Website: crate-barrel
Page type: cross-sells
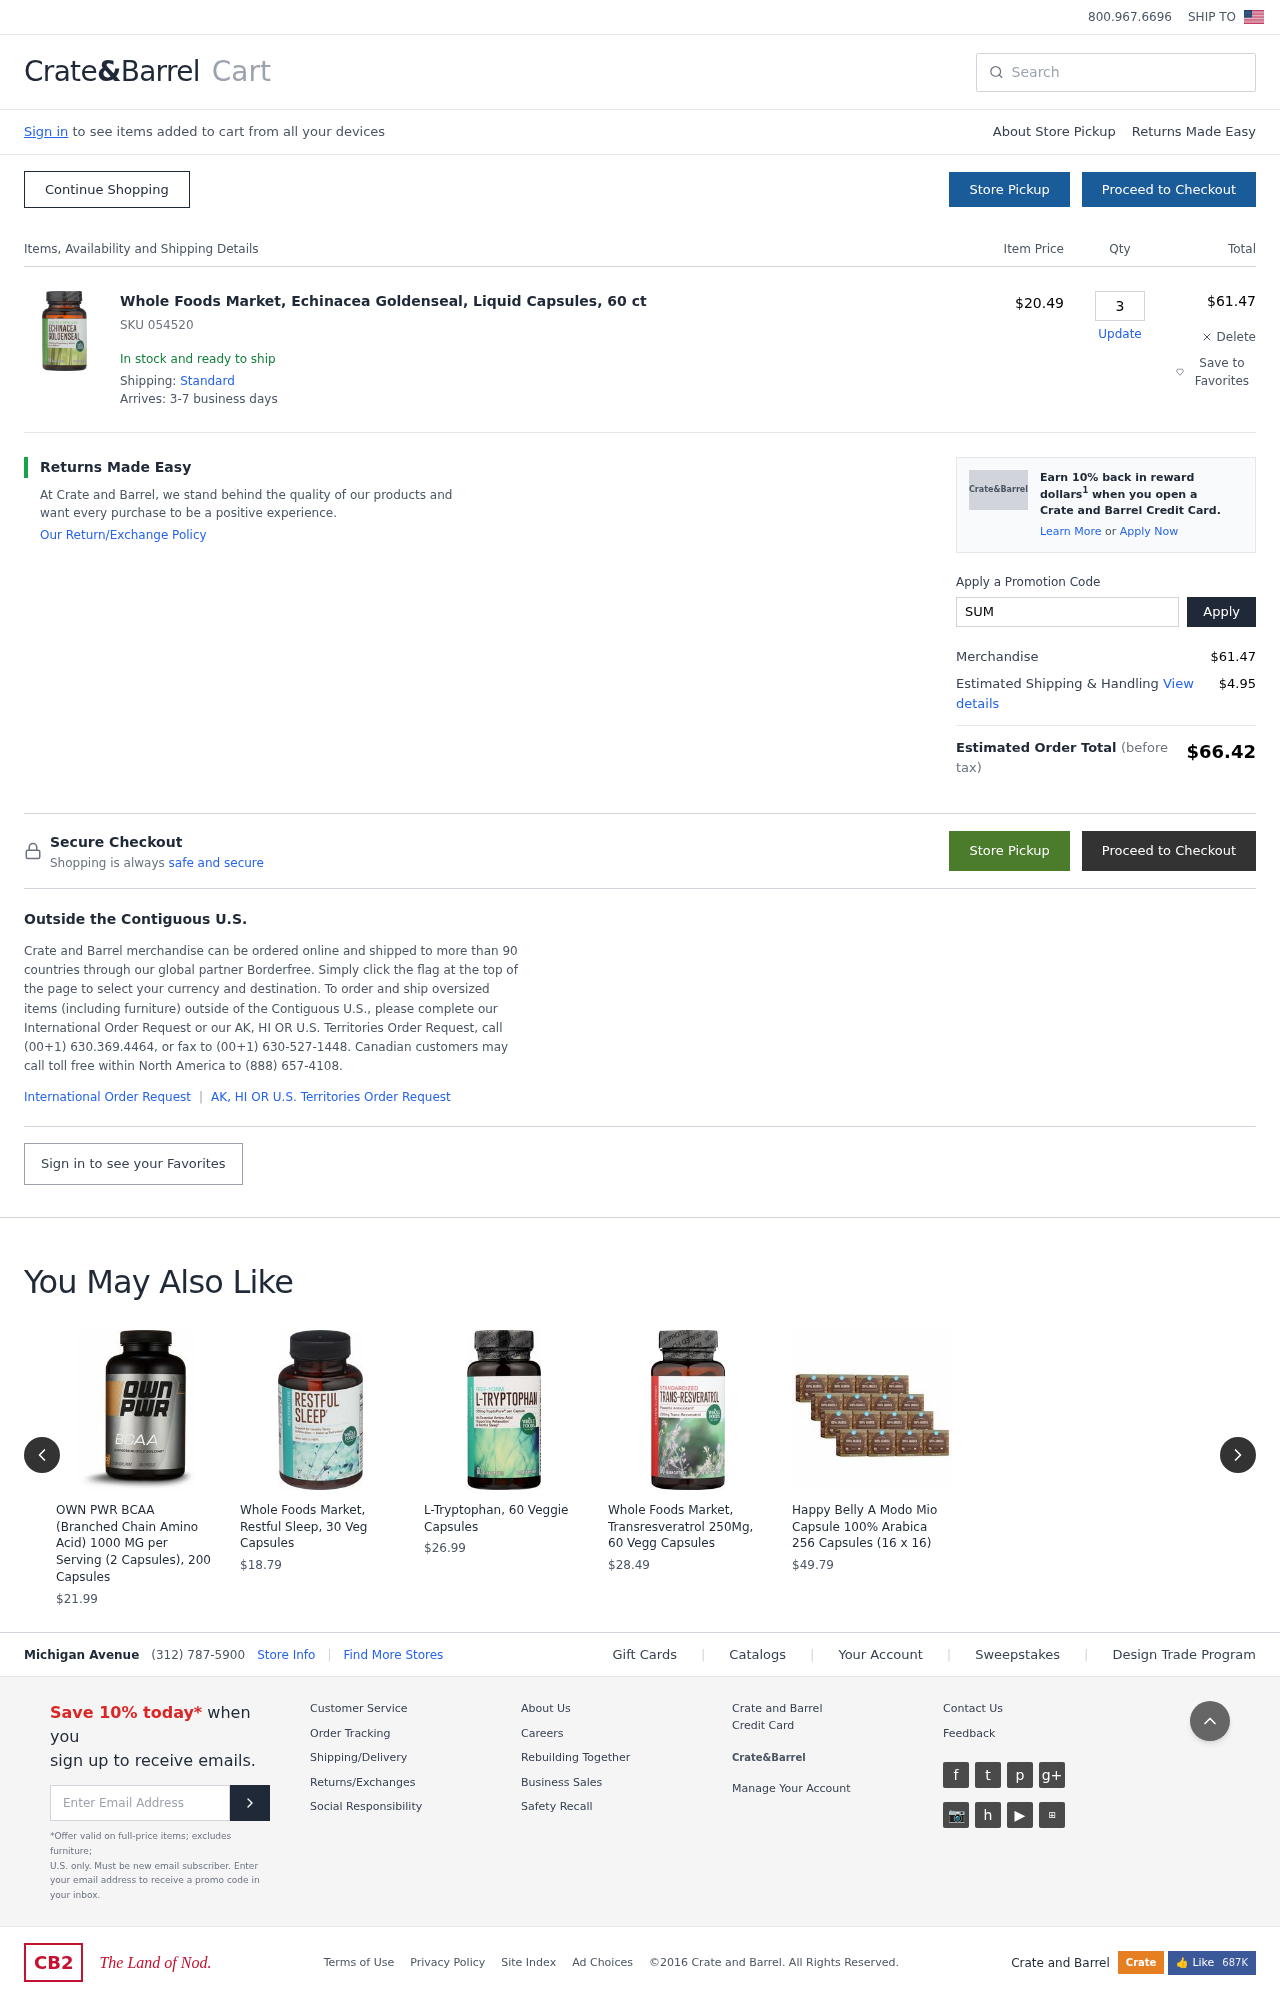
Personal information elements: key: PII_PROMO_CODE
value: SUMMER74
Product elements: key: PRODUCT1_NAME
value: Whole Foods Market, Echinacea Goldenseal, Liquid Capsules, 60 ct
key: PRODUCT1_PRICE
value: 20.49
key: PRODUCT1_QUANTITY
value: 3
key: PRODUCT2_NAME
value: OWN PWR BCAA (Branched Chain Amino Acid) 1000 MG per Serving (2 Capsules), 200 Capsules
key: PRODUCT2_PRICE
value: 21.99
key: PRODUCT3_NAME
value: Whole Foods Market, Restful Sleep, 30 Veg Capsules
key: PRODUCT3_PRICE
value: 18.79
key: PRODUCT4_NAME
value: L-Tryptophan, 60 Veggie Capsules
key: PRODUCT4_PRICE
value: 26.99
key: PRODUCT5_NAME
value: Whole Foods Market, Transresveratrol 250Mg, 60 Vegg Capsules
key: PRODUCT5_PRICE
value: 28.49
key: PRODUCT6_NAME
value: Happy Belly A Modo Mio Capsule 100% Arabica 256 Capsules (16 x 16)
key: PRODUCT6_PRICE
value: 49.79
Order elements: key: ORDER_SKU
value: SKU 054520
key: ORDER_ITEM_TOTAL
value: $61.47
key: ORDER_SUBTOTAL
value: $61.47
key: ORDER_SHIPPING_COST
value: $4.95
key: ORDER_TOTAL
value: $66.42
Search elements: key: HEADER_SEARCH
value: Search